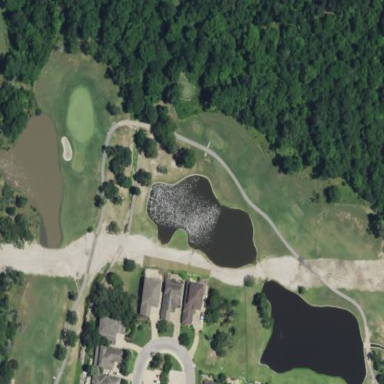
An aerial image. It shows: Water hazard on golf course. The hazard is natural water feature.